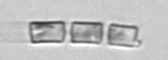
Label: Chaetoceros